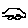
Label: car